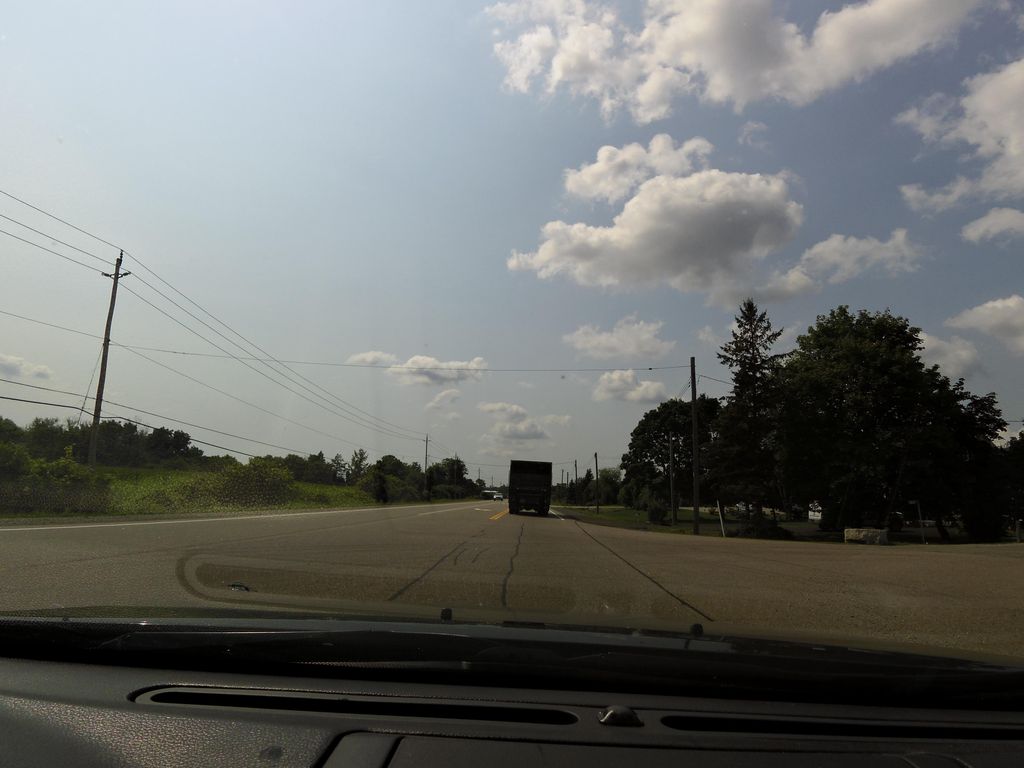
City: hamilton